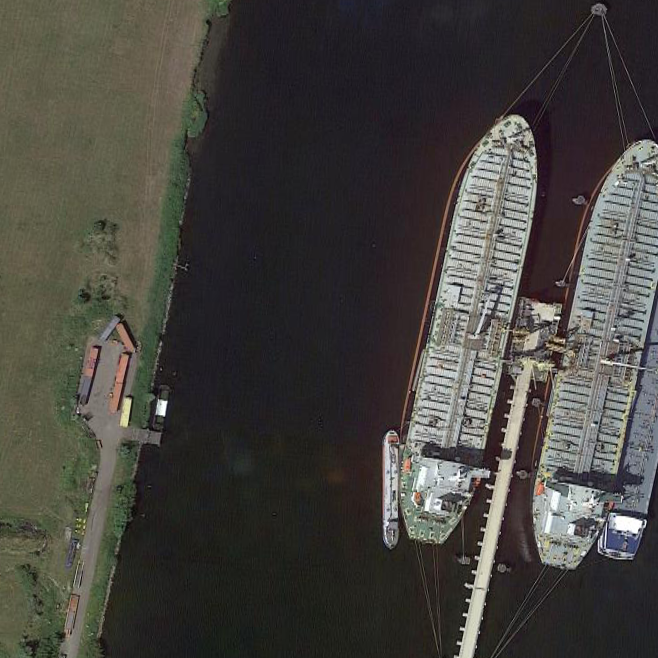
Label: civil